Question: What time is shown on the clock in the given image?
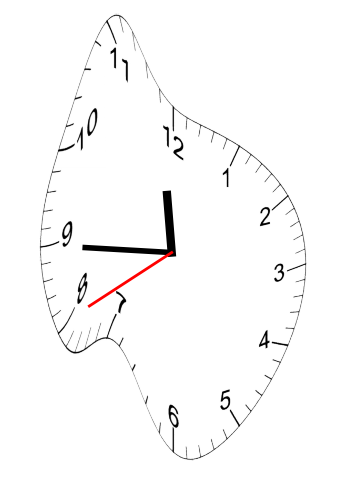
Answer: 11:44:40